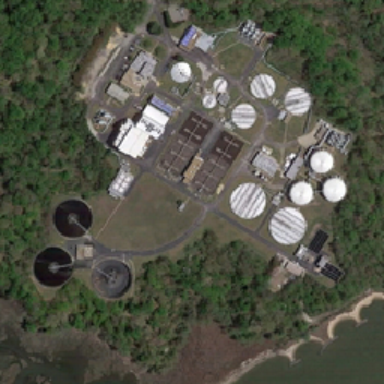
In the woods there are some storage tanks on the shore .